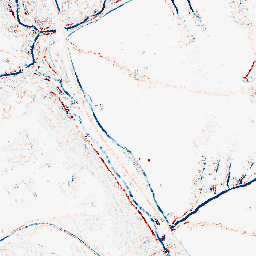
Category: morphological
Decomposition family: morphological_square
Decomposition parameters: operation: average
size: 3
Upsampling method: quintic
Upsampling parameters: scale: 2
Upsampling scale: 2